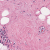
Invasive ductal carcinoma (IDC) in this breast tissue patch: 0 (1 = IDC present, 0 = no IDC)